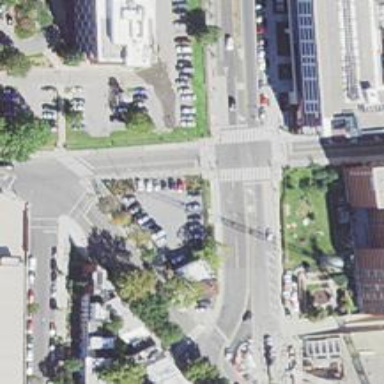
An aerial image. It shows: Solid stop line on the road.